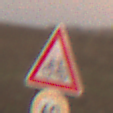
Verkehrszeichen: RadverkehrRechts
Zusatzzeichen unten: Geschwindigkeit60
Umgebung: Outdoor, Nature
Tageszeit: SunriseSunset
Wetter: PartlyCloudy
Licht: Natural
Jahreszeit: NotSpecified
Kontrast: LowContrast